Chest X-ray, PA view. Patient: 52 years old, sex F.
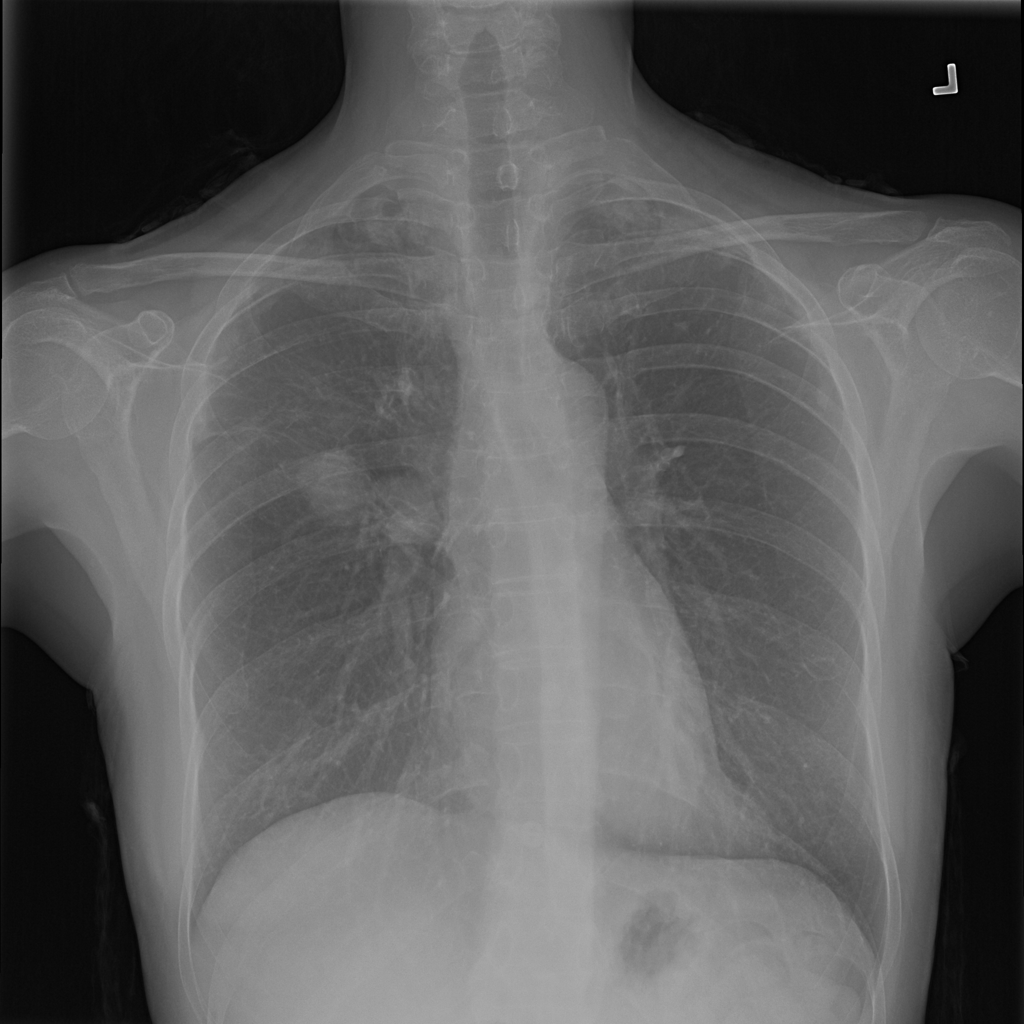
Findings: Mass